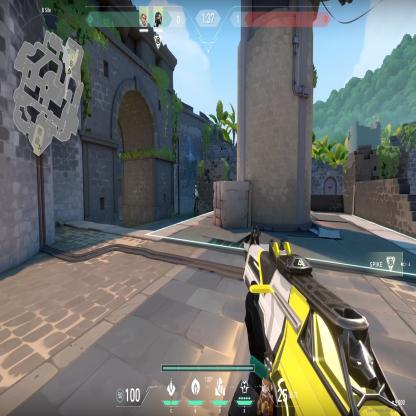
Label: teammate